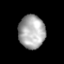
Tissue: lung
Cell type: Others
Senescence score: 0.2315
Nuclear area (px): 865
Mean DAPI intensity: 170.245